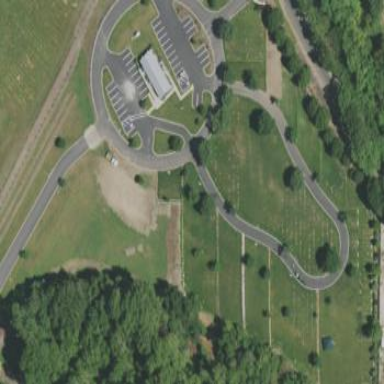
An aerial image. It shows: Cemetery.